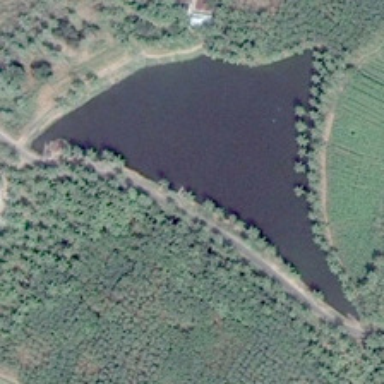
Many green trees are around an irregular pond .